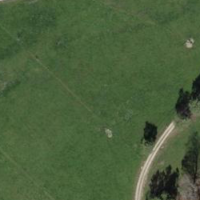
EUNIS habitat code: 52
Species observed at this site:
Pholidoptera griseoaptera
Tettigonia viridissima
Phaneroptera falcata
Tetrix subulata
Pseudochorthippus parallelus
Gryllus campestris
Omocestus rufipes
Gomphocerippus rufus
Chorthippus biguttulus